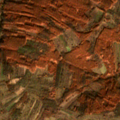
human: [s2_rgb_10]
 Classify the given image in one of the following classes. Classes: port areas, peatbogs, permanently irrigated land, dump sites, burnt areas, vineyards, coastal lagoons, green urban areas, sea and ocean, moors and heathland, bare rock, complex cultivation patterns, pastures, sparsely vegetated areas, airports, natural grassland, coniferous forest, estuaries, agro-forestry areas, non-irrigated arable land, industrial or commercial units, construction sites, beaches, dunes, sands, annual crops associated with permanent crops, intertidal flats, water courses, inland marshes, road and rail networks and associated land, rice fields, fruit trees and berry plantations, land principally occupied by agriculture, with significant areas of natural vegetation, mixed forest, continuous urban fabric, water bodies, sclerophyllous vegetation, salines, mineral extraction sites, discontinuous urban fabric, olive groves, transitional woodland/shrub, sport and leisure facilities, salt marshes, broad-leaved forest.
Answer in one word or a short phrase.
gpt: complex cultivation patterns, land principally occupied by agriculture, with significant areas of natural vegetation, broad-leaved forest, transitional woodland/shrub